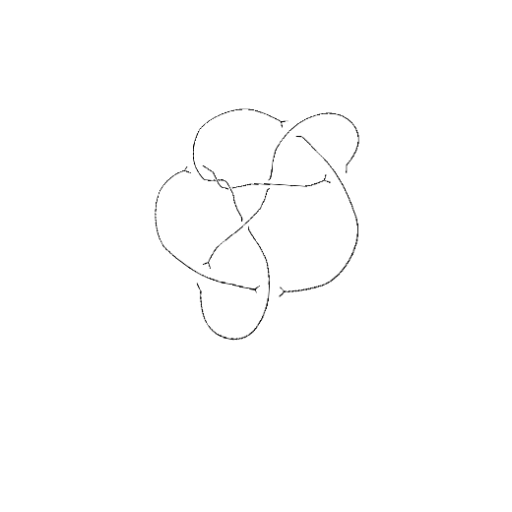
Crossing number: 9